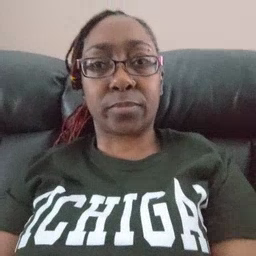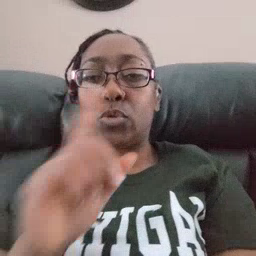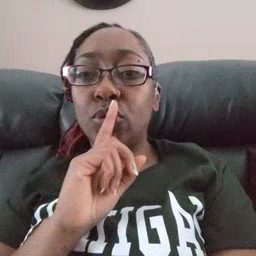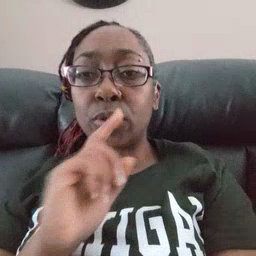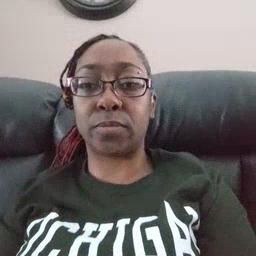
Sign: shhh